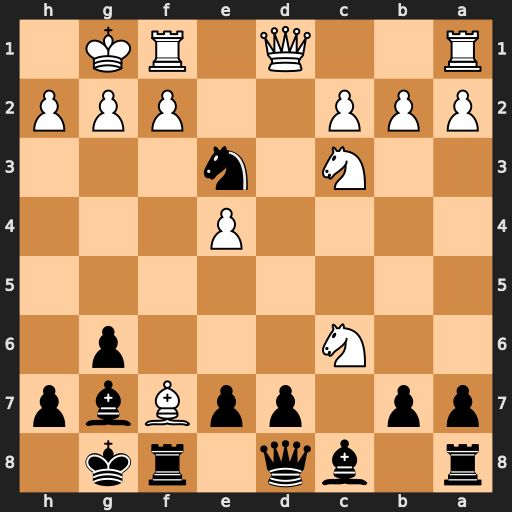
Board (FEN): r1bq1rk1/pp1ppBbp/2N3p1/8/4P3/2N1n3/PPP2PPP/R2Q1RK1
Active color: b
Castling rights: -
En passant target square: -
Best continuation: Rxf7 Nxd8 Nxd1